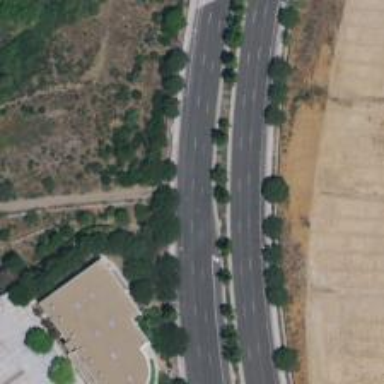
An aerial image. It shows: Secondary road with separate sidewalk.